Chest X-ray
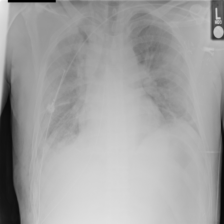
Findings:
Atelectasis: negative
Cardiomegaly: negative
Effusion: negative
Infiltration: negative
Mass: negative
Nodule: negative
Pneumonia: negative
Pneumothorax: negative
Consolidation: positive
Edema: negative
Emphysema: negative
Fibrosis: negative
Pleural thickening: negative
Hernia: negative